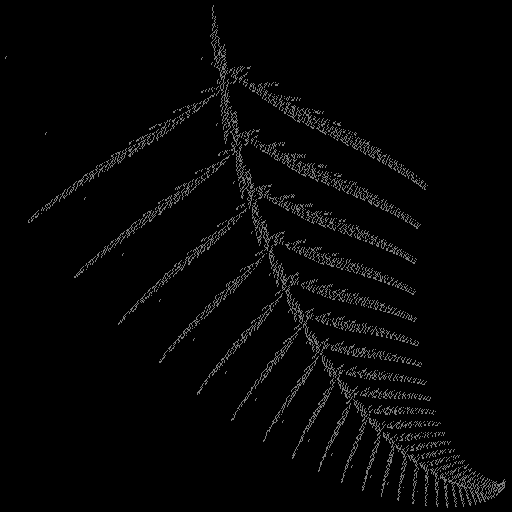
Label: deerfern